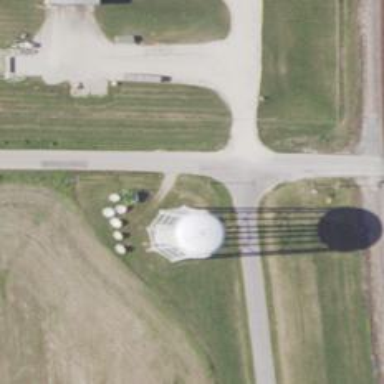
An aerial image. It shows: Water tower that is man-made.